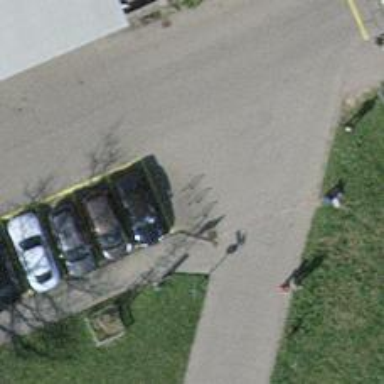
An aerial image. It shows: Bicycle parking area.